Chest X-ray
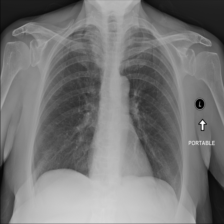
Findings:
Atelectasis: negative
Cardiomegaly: negative
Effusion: negative
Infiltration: negative
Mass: negative
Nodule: negative
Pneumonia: negative
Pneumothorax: positive
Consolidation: negative
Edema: negative
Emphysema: negative
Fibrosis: negative
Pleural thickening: negative
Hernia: negative